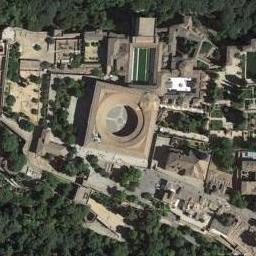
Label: palace